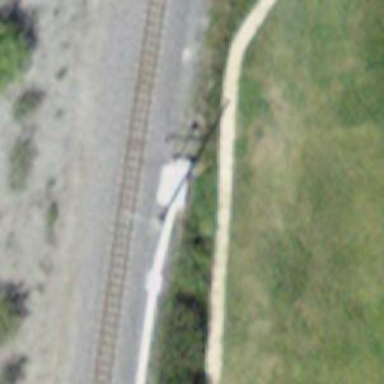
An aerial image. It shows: Catenary mast for power lines.